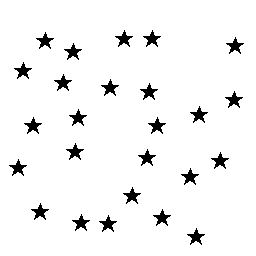
Squares: 0
Triangles: 0
Stars: 25
Total shapes: 25